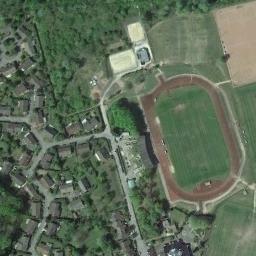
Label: ground_track_field